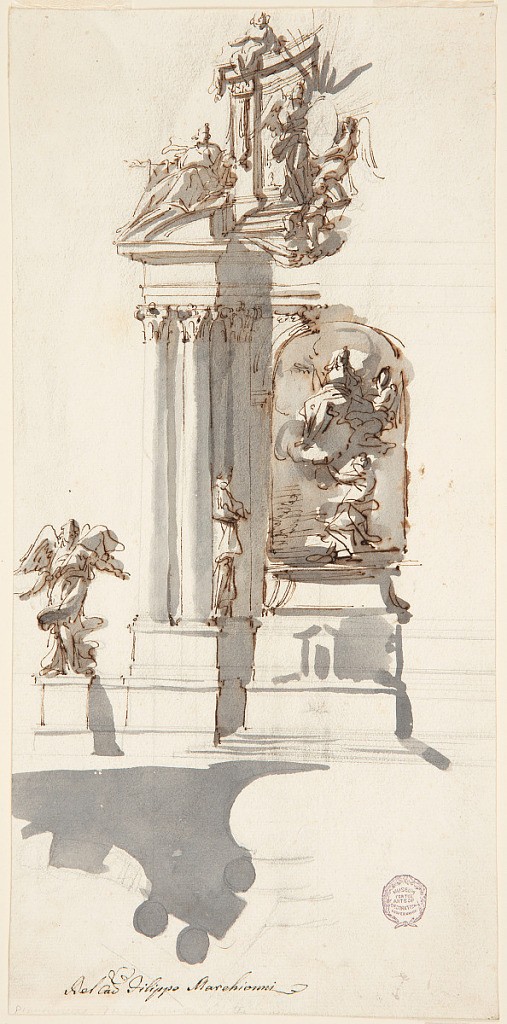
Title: Design for an Altar
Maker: Filippo Marchionni, Italian, 1732–1805
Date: ca. 1780–90
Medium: Pen and brown ink, brush and gray wash, black chalk on white laid paper
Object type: Drawing
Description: Vertical rectangle. Design for an altar with decorative sculptural niche and surrounding sculptures and columns, right side incomplete.